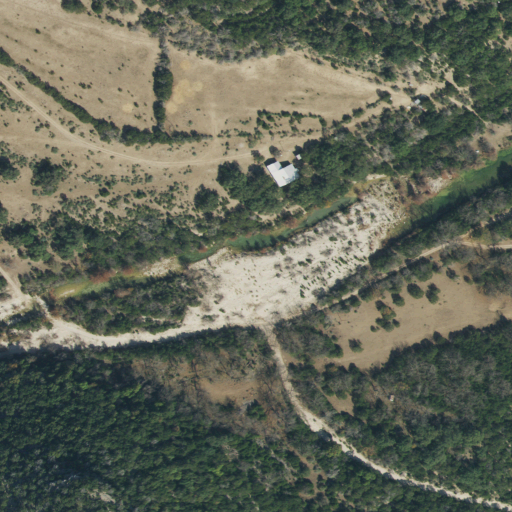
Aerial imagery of valley in Texas named Booth Hollow containing shrub, evergreen forest, open water, low intensity development, and deciduous forest